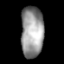
Tissue: lung
Cell type: T cells
Senescence score: 0.185
Nuclear area (px): 1134
Mean DAPI intensity: 152.304